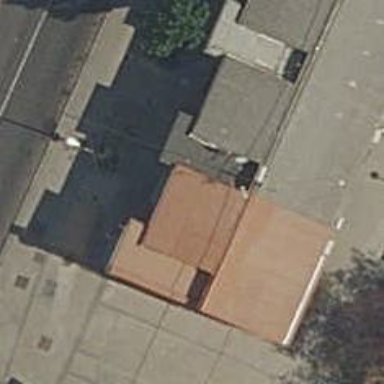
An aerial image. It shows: Convenience shop.